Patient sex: M
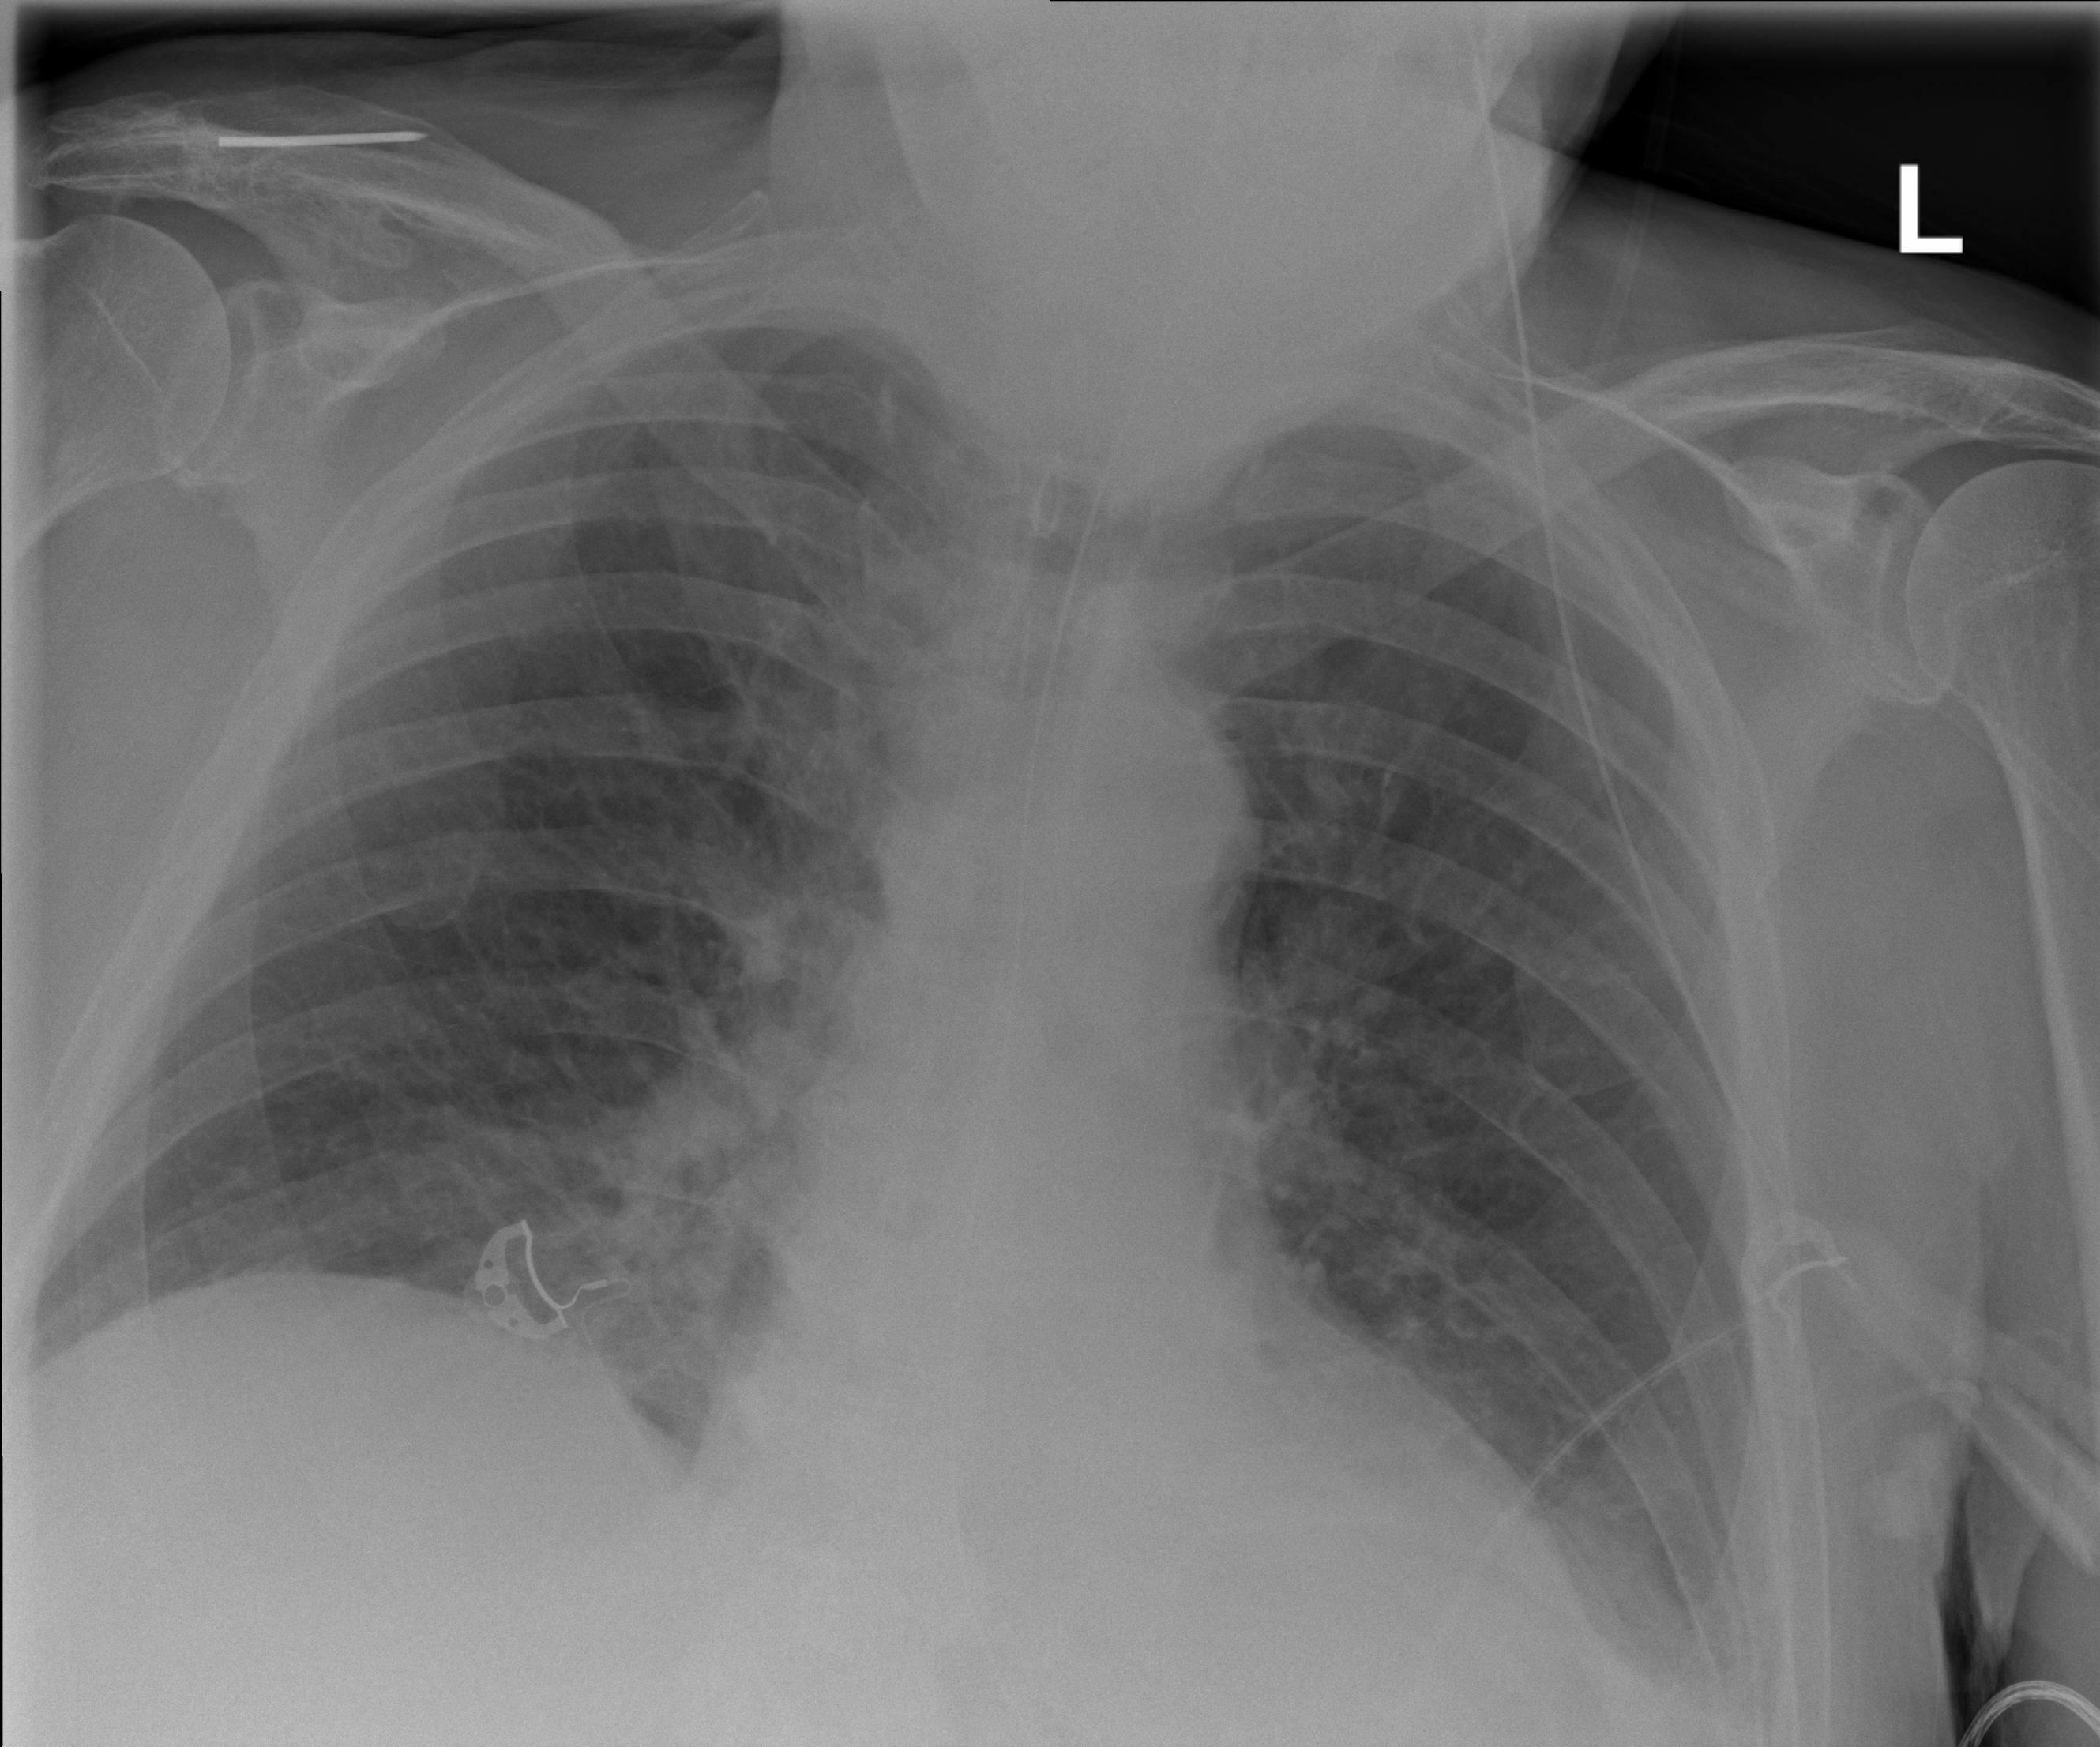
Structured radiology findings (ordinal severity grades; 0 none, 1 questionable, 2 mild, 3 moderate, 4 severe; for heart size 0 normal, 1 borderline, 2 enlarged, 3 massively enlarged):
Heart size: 2
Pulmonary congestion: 1
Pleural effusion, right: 1
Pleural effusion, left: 2
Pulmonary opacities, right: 0
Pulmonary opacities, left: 0
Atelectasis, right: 2
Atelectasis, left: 2